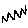
Label: zigzag